Aerial crown-view tile of a tropical tree (Barro Colorado Island, Panama), acquired 20250915:
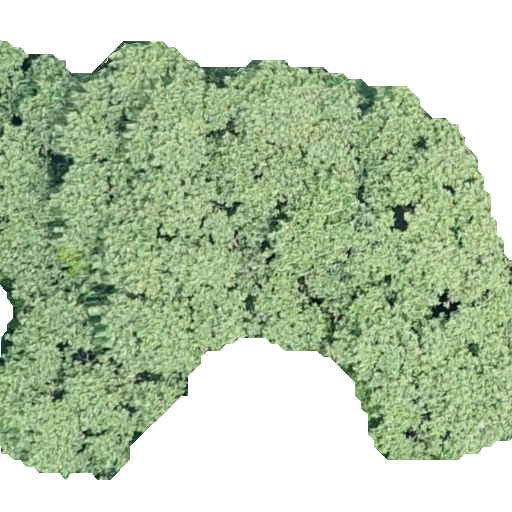
Species: Hieronyma alchorneoides
GBIF accepted scientific name: Hieronyma alchorneoides
Crown area: 301.526 m²